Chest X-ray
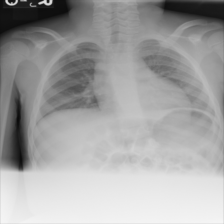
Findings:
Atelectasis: negative
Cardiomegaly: negative
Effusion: negative
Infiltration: negative
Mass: negative
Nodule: negative
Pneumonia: negative
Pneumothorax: negative
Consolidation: negative
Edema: negative
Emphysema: negative
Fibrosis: negative
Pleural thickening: negative
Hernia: negative